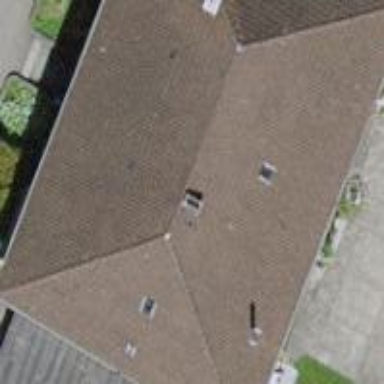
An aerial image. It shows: Hipped roof on residential building.